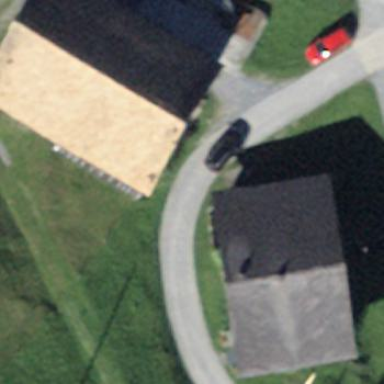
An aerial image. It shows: Farm auxiliary building.